Aerial crown-view tile of a tropical tree (Barro Colorado Island, Panama), acquired 20240813:
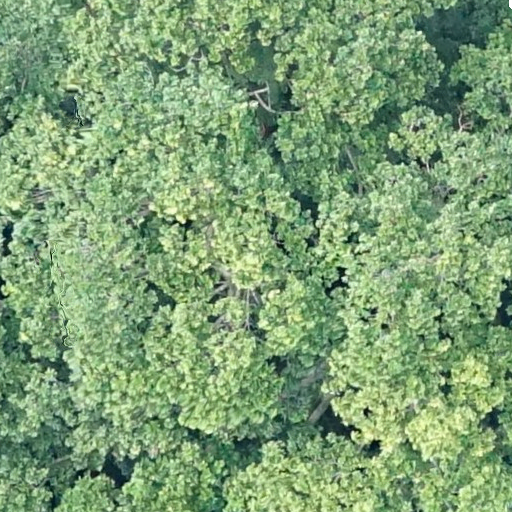
Species: Anacardium excelsum
GBIF accepted scientific name: Anacardium excelsum
Crown area: 967.114 m²